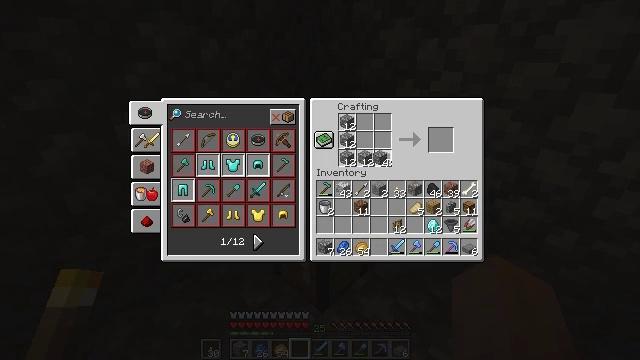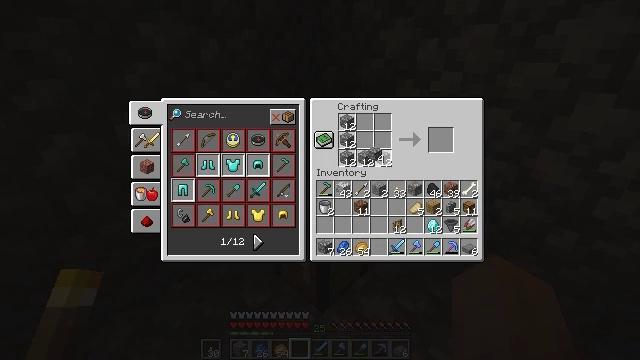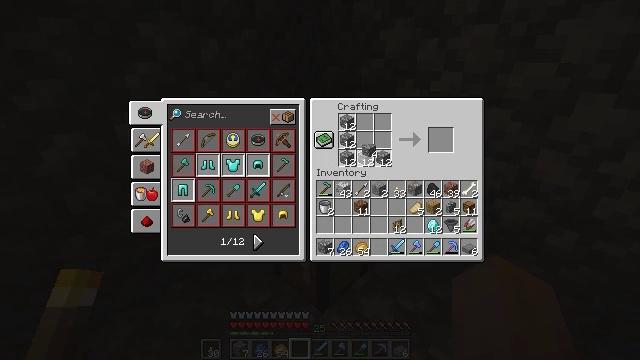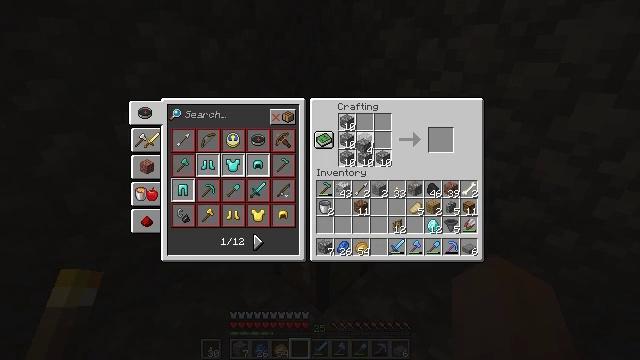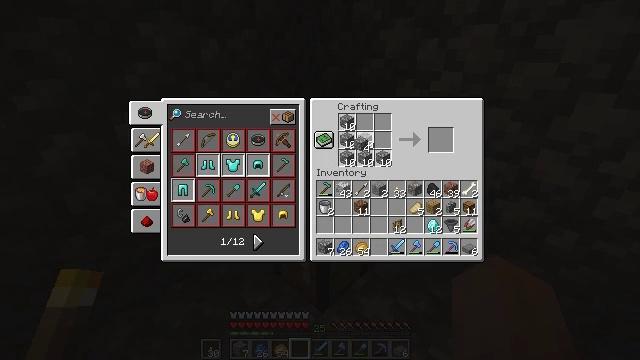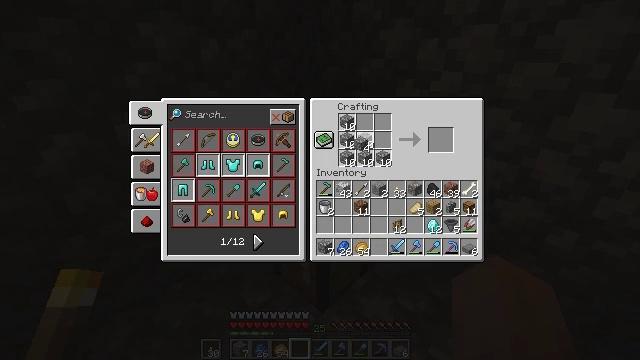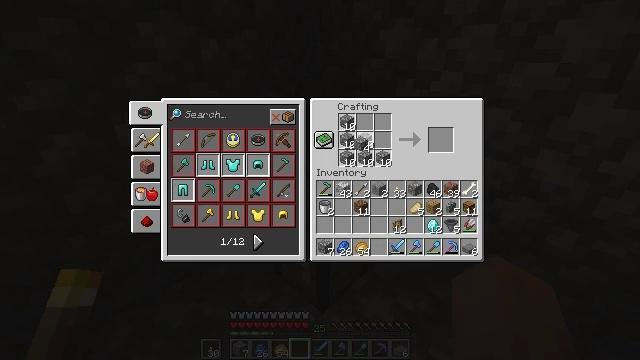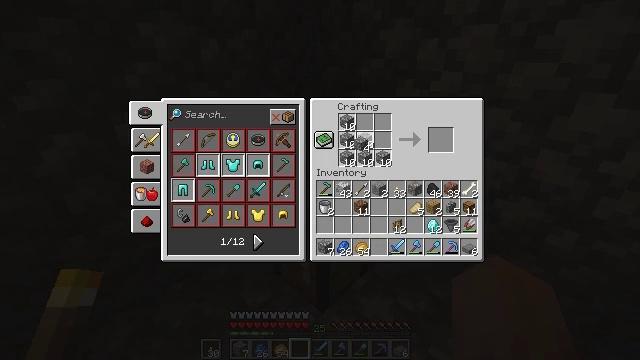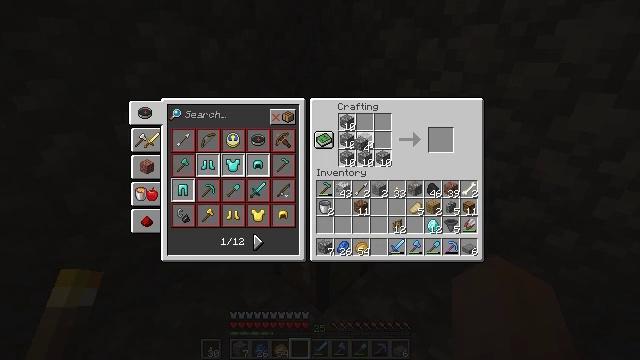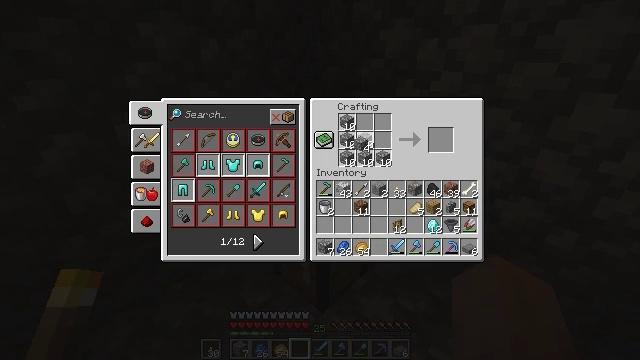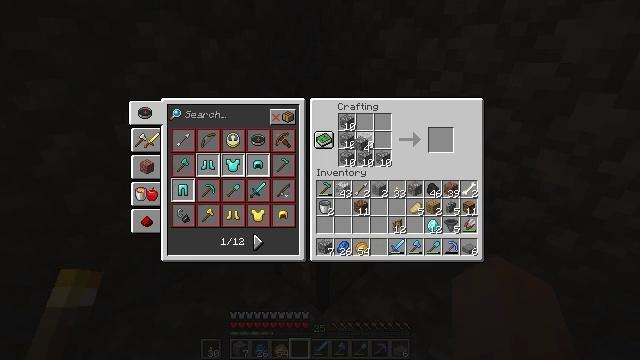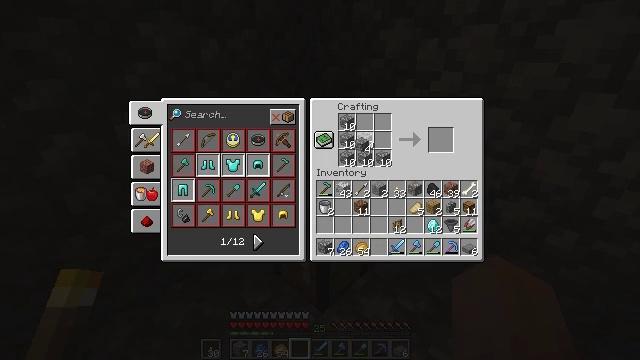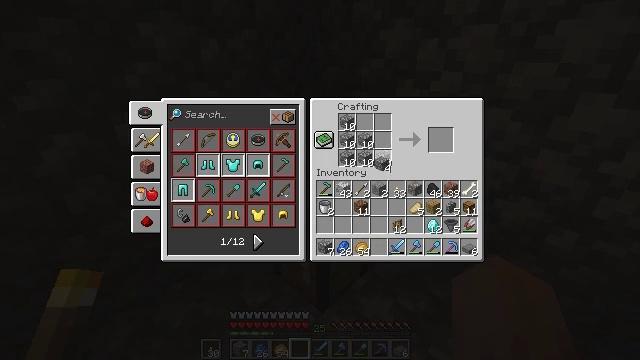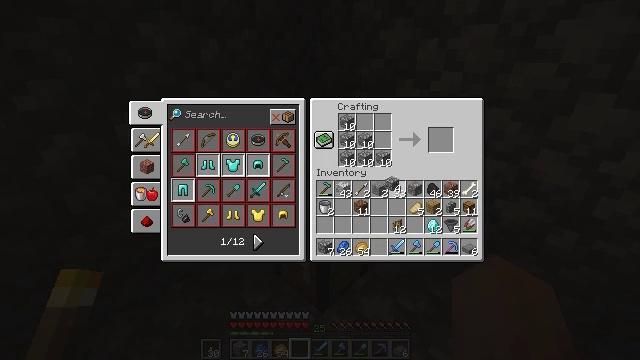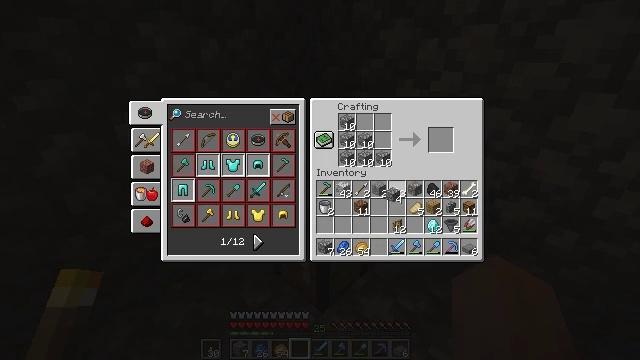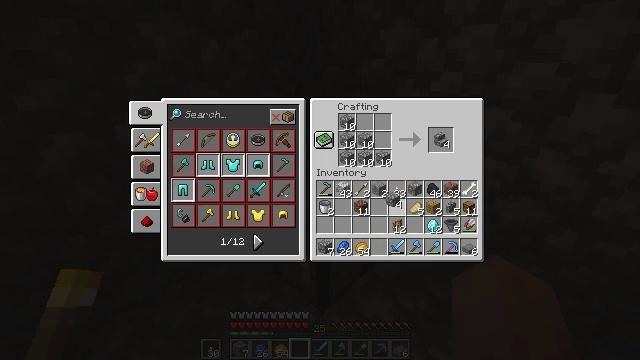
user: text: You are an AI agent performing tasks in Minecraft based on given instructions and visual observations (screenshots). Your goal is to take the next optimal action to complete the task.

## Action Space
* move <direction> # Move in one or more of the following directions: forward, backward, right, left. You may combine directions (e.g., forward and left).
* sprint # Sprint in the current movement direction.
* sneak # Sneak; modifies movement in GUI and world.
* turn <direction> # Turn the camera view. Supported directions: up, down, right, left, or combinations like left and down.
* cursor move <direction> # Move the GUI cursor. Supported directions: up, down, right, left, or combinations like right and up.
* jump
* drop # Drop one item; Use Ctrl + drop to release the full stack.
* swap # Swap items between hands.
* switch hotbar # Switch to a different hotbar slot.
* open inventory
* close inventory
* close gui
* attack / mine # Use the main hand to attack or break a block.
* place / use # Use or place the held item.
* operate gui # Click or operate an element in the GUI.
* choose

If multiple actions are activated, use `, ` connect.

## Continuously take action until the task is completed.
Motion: motion action
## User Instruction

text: Use cobblestone at the crafting table to make cobblestone stairs.
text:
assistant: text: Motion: sneak, operate gui
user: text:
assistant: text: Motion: sneak, operate gui
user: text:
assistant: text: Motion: sneak, operate gui
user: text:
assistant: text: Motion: sneak, operate gui
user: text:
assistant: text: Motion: sneak, operate gui
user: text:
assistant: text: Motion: sneak, operate gui
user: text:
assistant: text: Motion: sneak, operate gui
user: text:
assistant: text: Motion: sneak, operate gui
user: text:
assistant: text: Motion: sneak, operate gui
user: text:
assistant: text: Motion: sneak
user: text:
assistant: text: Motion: sneak
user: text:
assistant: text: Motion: cursor move right and down
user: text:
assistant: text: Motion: cursor move right and down
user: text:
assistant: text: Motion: cursor move down
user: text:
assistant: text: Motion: no_op
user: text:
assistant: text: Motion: no_op
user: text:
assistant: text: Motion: no_op
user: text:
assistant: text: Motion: no_op
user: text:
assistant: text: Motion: no_op
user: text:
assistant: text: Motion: no_op
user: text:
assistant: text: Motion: no_op
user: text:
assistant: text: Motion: no_op
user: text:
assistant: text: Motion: operate gui
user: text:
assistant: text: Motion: operate gui
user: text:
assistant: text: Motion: operate gui
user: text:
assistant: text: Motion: no_op
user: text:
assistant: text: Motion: no_op
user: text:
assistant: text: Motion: no_op
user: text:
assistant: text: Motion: no_op
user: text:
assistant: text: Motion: cursor move right